Question: I am developing an application in laravel which uploads files and stores them to a database and to the local storage on server. Then, I am retrieving the video information for filepath and filename and use that on an html5 video tag like this:
'''
<video height="300px" controls>
<source src="/assetlibr/public{{{ $upload->filepath }}}/{{{ $upload->filename }}}" type="video/mp4">
<source src="/assetlibr/public{{{ $upload->filepath }}}/{{{ $upload->filename }}}" type="video/ogg">
Your browser does not support the video tag.
</video>
'''
The videos are showing but if I have two tabs opened with my application running the videos cannot be shown on the video tag, as a result to just get the video tag with a black area where the video was and the controls below like this:

This leads to not being able to playback the file. I am not sure why this happens, how can I fix that ?
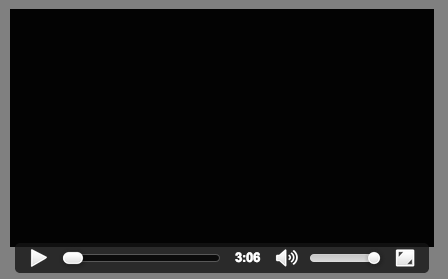
Answer: Try this:
'''
<video height="300px" controls>
<source src="{{asset('assetlibr/public' . $upload->filepath . '/' . $upload->filename)}}" type="video/mp4">
<source src="{{asset('assetlibr/public' . $upload->filepath . '/' . $upload->filename)}}" type="video/ogg">
Your browser does not support the video tag.
</video>
'''
Then, read this <URL>.